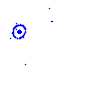
Particle: kaon